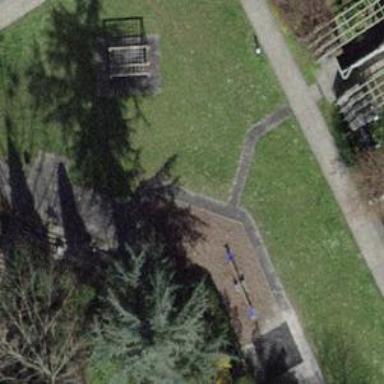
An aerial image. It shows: Playground area for leisure activities on the land.